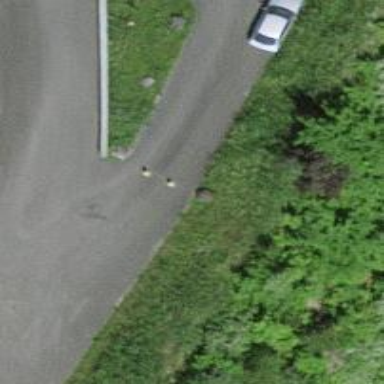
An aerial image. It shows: Bollard barrier.